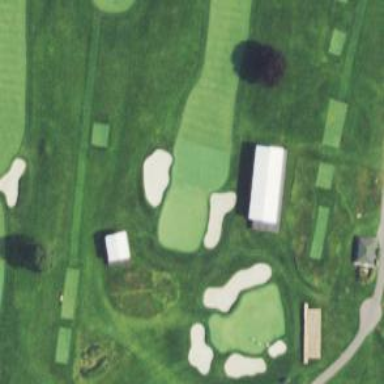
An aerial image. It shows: Golf hole.